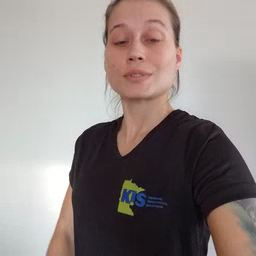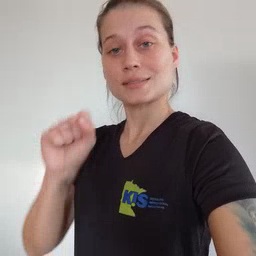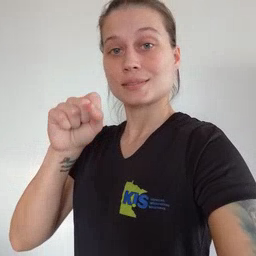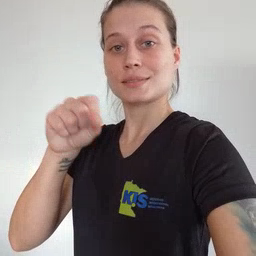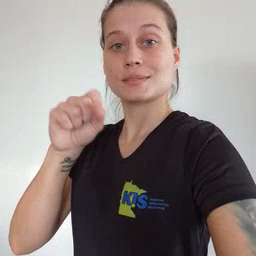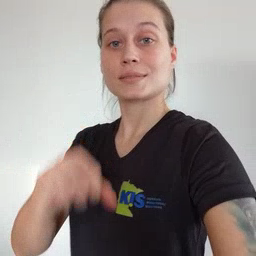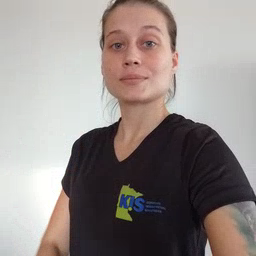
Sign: yes